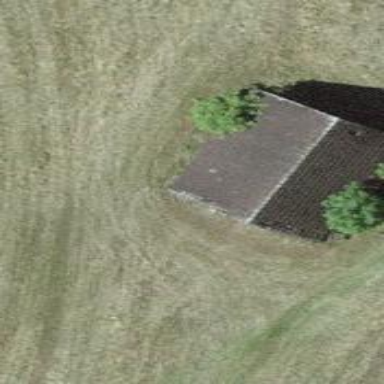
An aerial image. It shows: Rural barn.